Field crop: maize
Growth stage: 2
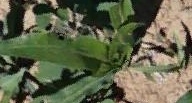
Species: maize